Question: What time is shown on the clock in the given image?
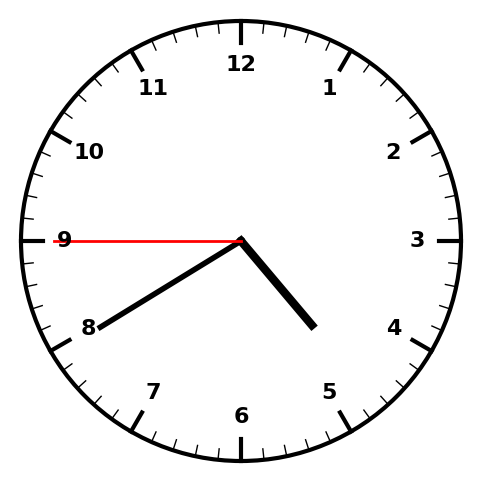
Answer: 04:39:45